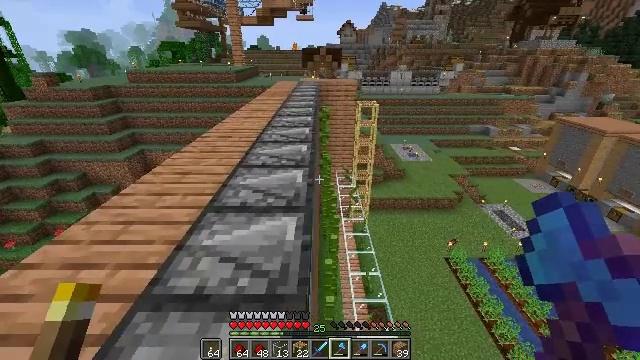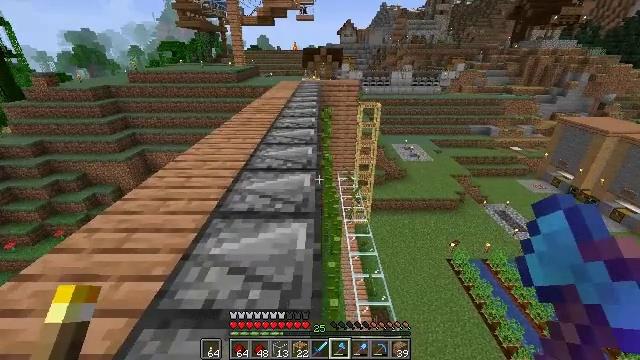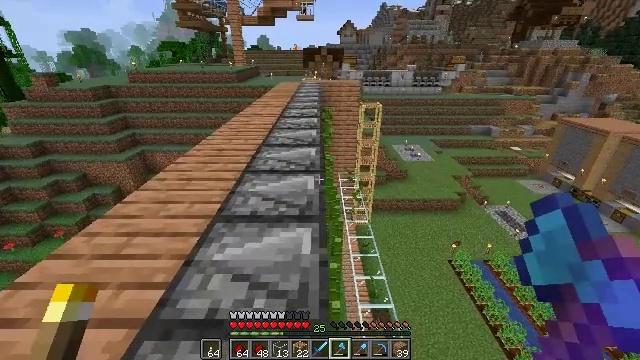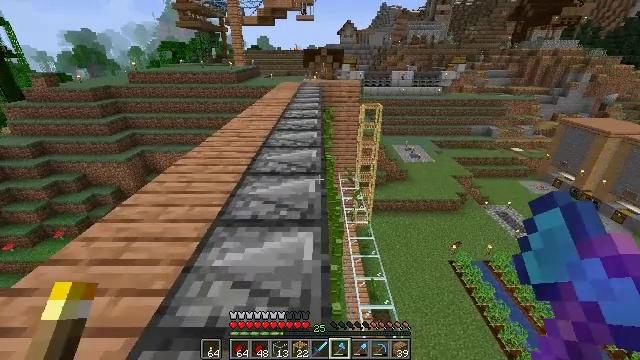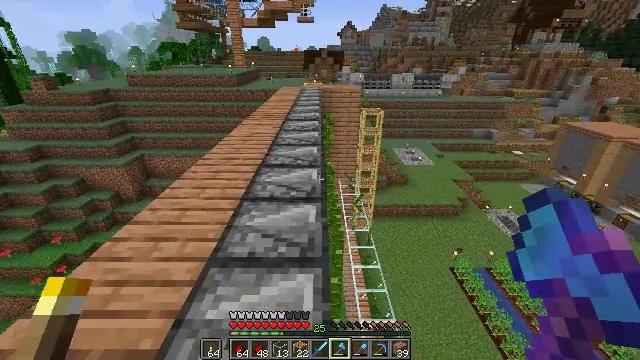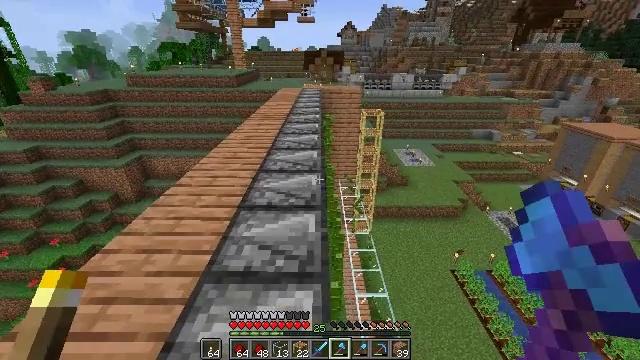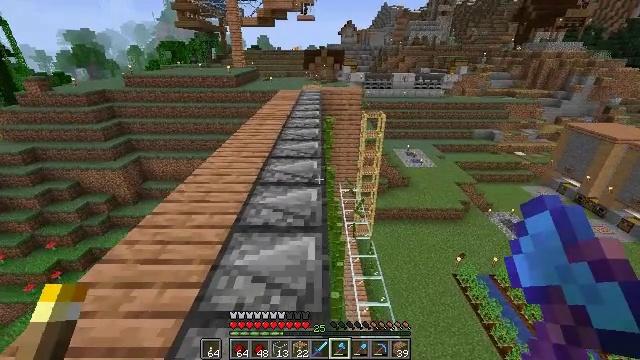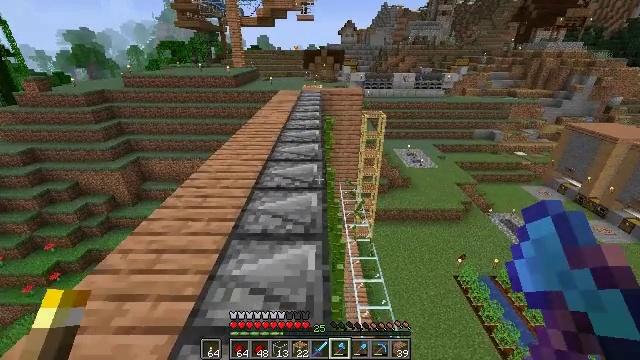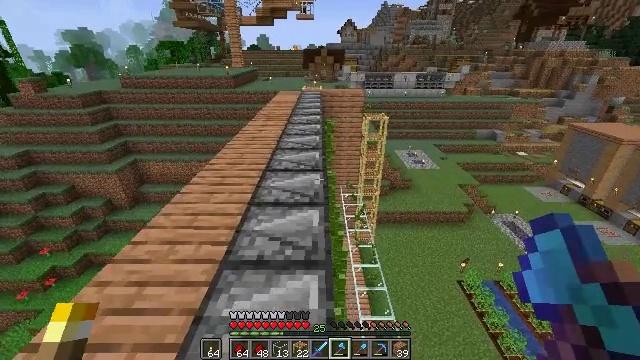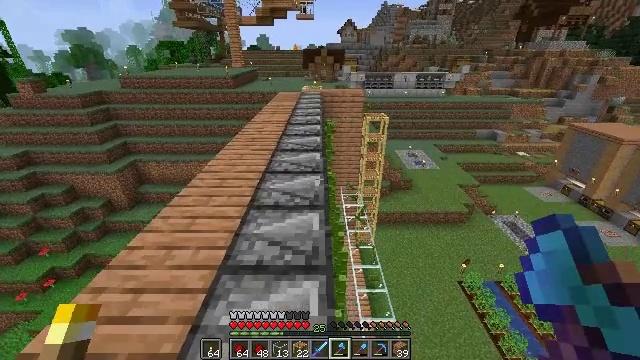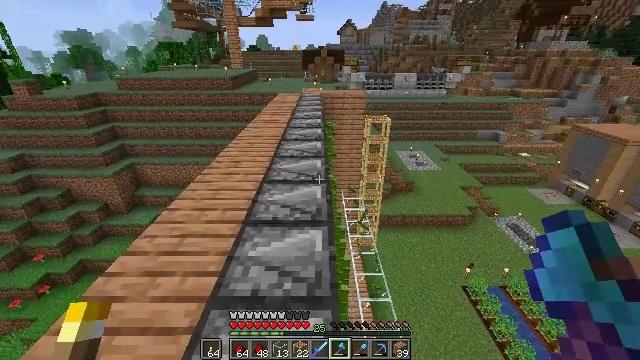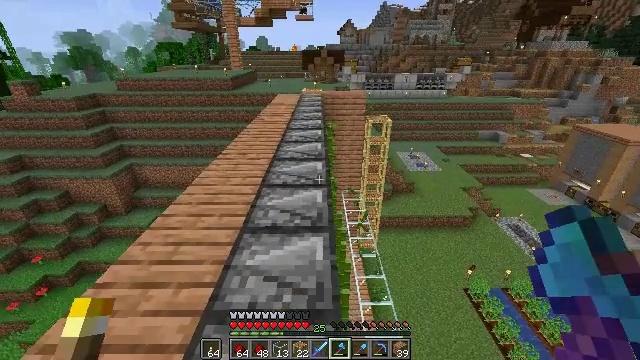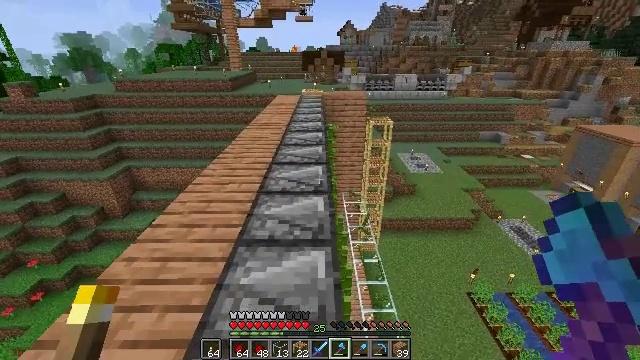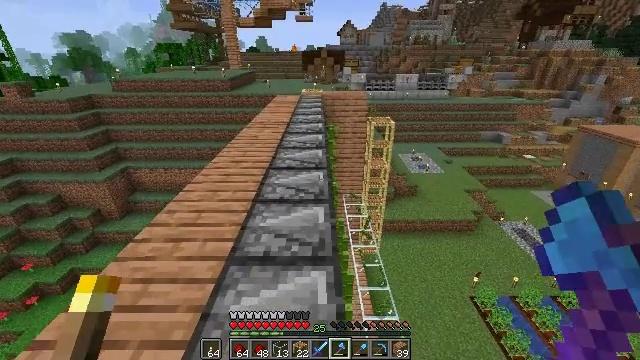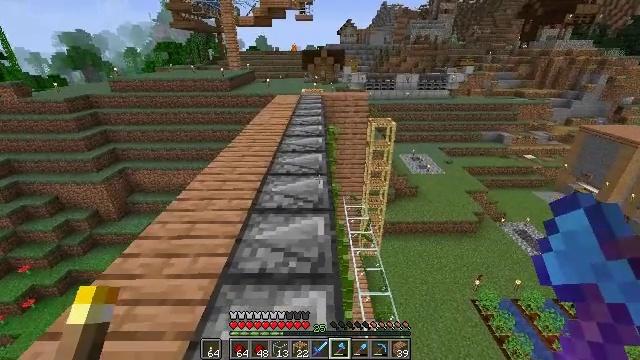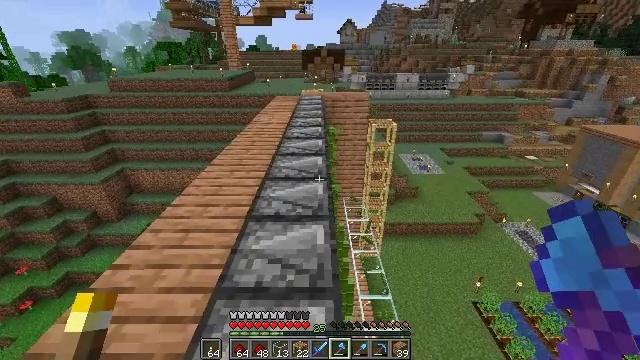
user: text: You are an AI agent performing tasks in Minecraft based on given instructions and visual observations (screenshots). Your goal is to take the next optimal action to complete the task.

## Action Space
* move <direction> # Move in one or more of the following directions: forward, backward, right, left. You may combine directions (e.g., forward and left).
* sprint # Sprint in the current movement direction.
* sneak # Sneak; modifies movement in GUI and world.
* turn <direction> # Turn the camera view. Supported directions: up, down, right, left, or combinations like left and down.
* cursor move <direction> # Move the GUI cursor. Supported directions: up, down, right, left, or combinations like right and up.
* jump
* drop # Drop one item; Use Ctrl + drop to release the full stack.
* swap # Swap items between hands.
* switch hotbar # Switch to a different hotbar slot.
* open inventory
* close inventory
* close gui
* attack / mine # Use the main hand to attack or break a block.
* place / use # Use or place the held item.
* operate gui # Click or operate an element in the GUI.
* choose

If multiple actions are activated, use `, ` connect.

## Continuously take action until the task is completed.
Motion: motion action
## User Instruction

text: Collect bamboo for crafting.
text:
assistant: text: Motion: move forward and move left, sneak
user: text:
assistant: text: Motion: move forward
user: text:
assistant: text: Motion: move forward
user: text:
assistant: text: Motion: move forward
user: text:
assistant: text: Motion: move forward
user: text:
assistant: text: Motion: move forward
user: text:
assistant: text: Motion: move forward
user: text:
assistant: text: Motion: move forward
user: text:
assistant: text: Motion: move forward
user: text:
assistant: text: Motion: move forward
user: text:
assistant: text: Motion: move forward
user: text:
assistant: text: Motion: move forward
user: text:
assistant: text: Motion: move forward
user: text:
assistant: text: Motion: move forward
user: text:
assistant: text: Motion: move forward
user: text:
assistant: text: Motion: move forward
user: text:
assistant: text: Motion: move forward
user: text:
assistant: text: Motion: move forward
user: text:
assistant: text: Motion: move forward
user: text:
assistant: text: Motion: move forward
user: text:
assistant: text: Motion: move forward
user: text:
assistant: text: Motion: move forward
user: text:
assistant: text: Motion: move forward
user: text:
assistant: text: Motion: move forward
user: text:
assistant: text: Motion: move forward
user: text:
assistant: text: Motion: move forward
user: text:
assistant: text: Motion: move forward
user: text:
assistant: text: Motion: move forward
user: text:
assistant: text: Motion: move forward
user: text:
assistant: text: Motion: move forward